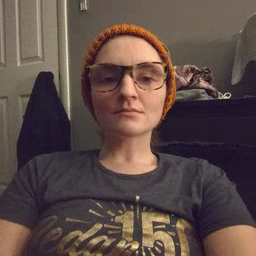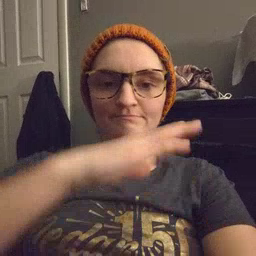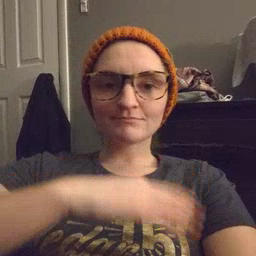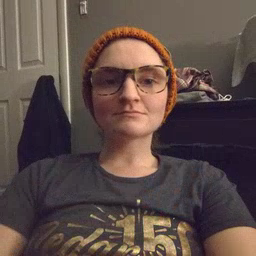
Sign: table